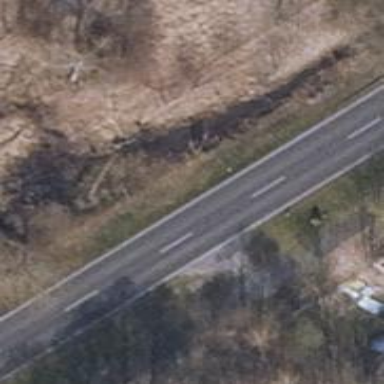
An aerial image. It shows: Secondary road with asphalt surface.